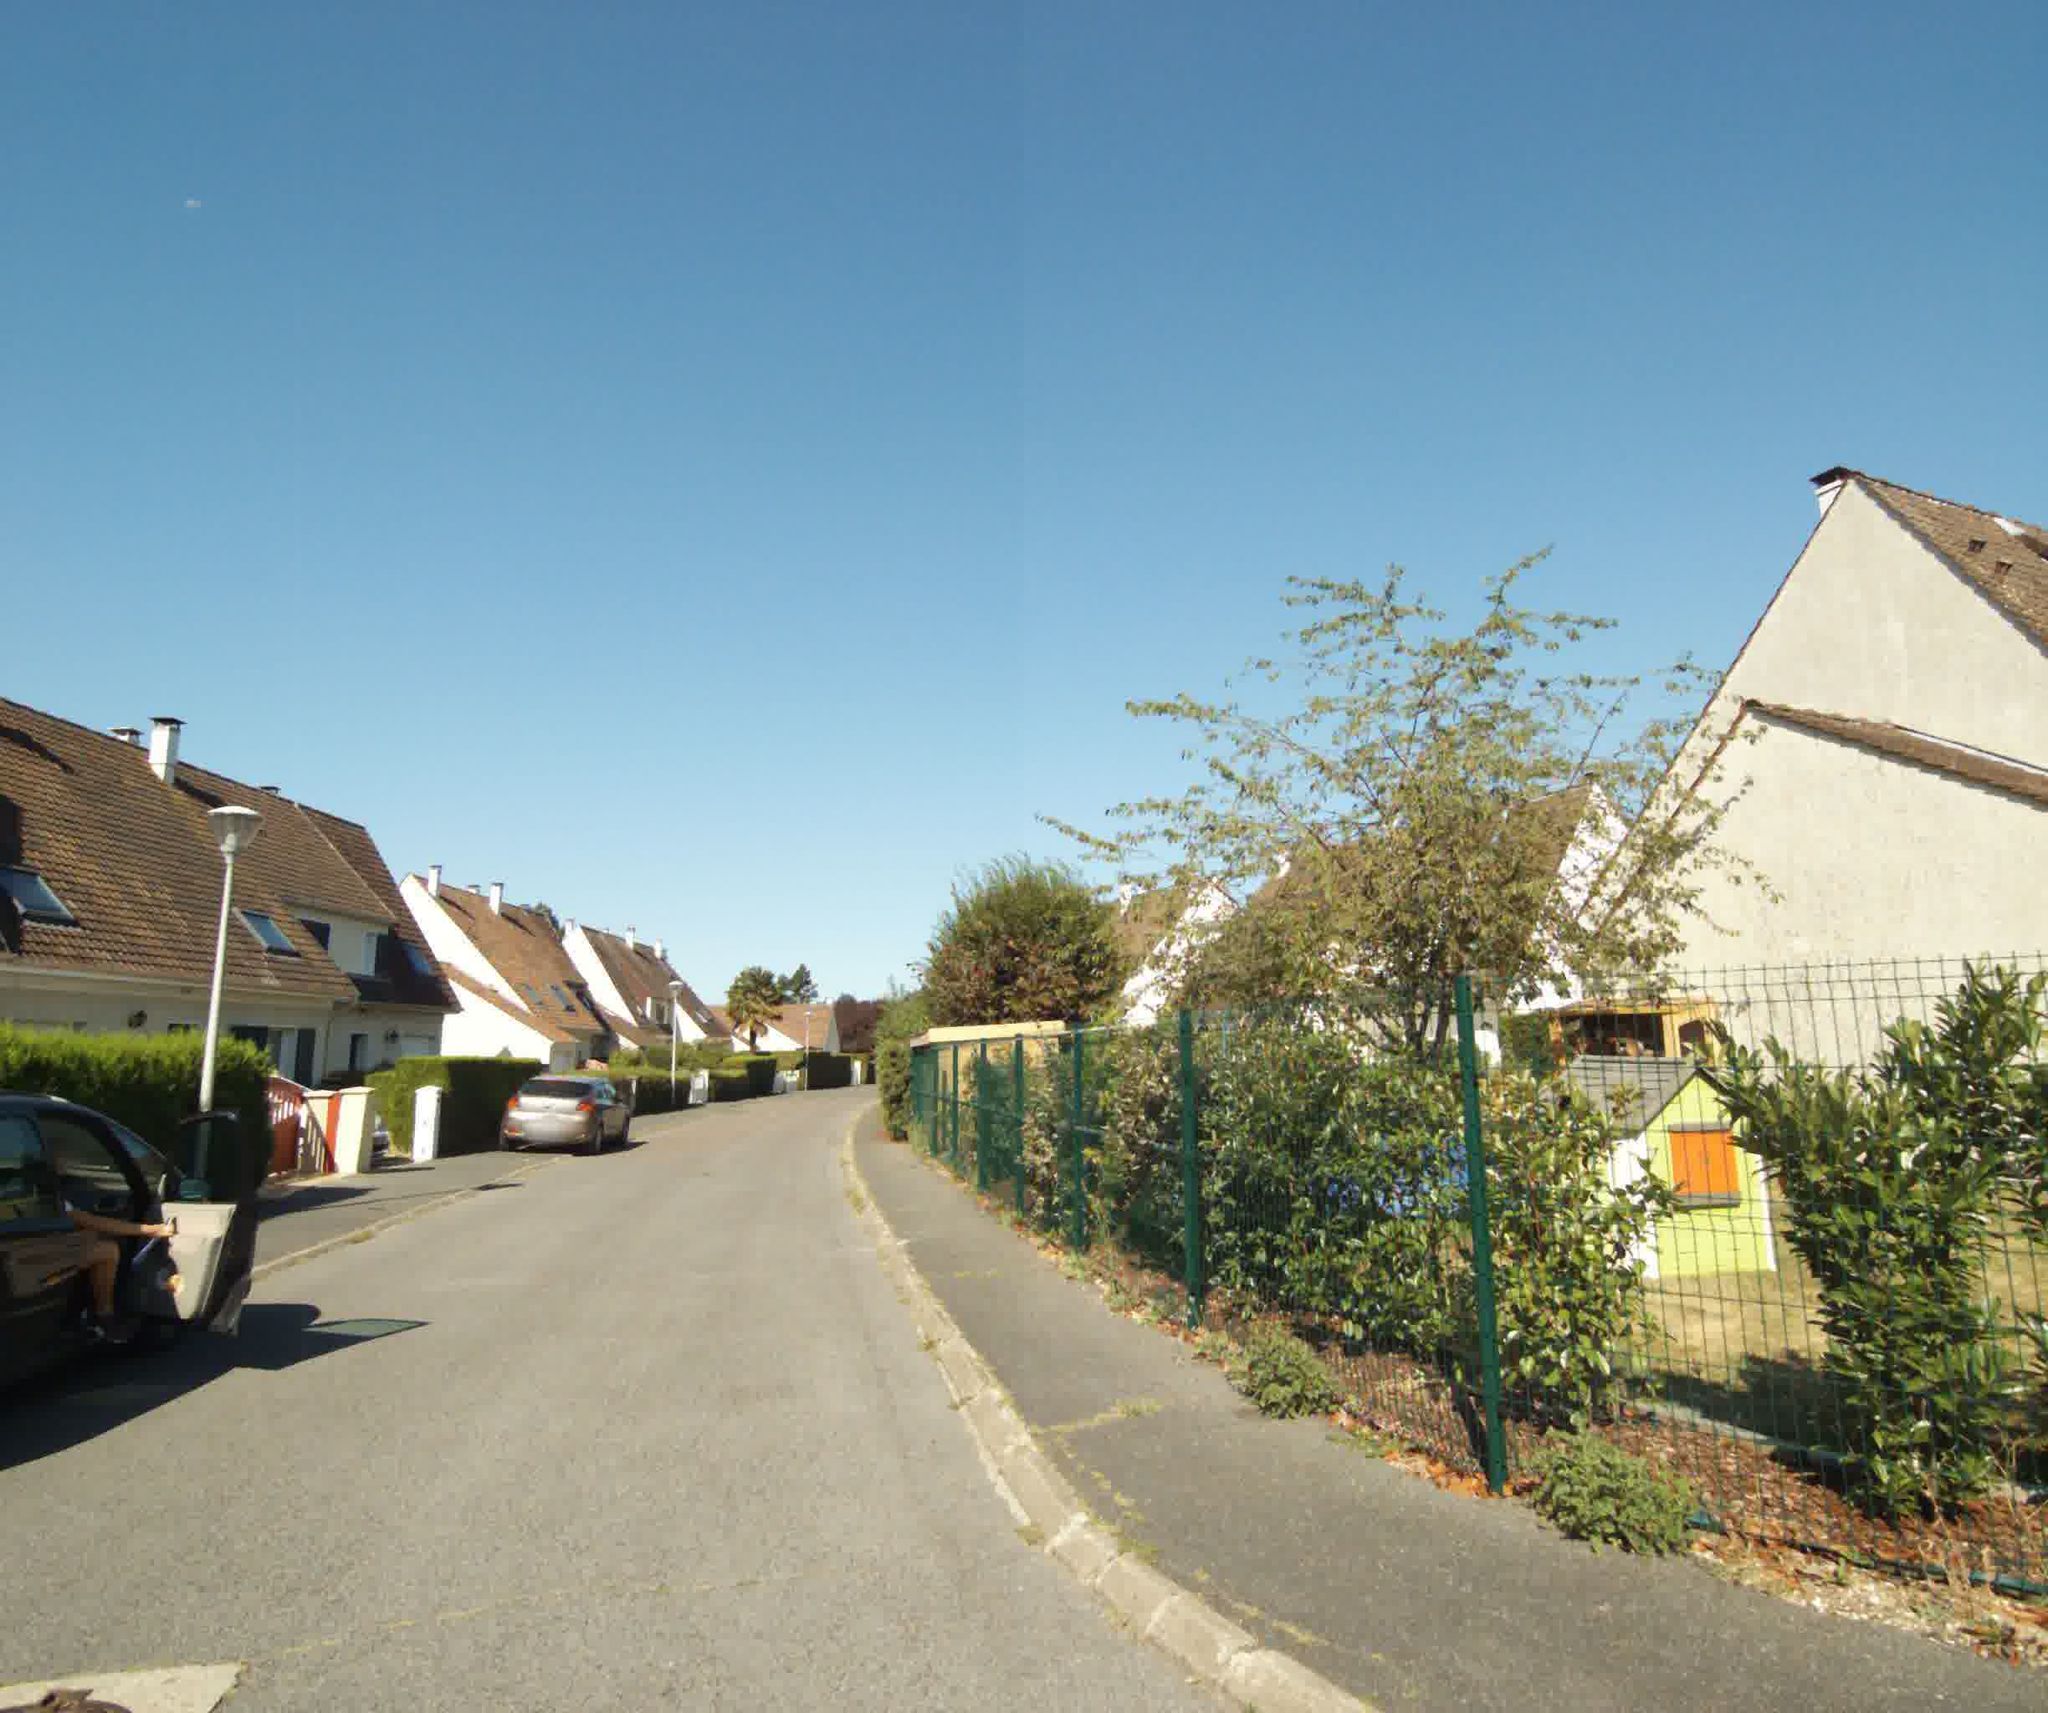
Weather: clear
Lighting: day
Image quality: good
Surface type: cycling surface
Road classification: residential
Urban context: urban centre
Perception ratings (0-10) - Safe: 2.14, Lively: 2.61, Beautiful: 7.79, Boring: 6.55, Depressing: 6.64, Wealthy: 9.26